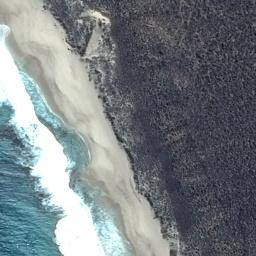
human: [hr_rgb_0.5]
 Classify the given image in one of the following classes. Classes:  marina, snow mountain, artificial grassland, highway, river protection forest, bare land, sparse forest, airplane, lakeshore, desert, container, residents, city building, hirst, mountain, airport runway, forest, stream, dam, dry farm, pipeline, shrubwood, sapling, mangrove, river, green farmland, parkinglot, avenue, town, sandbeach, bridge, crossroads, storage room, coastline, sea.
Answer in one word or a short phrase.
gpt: coastline